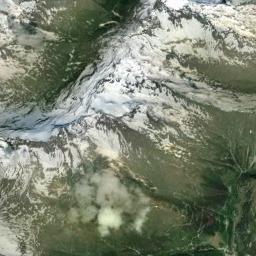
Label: snowberg